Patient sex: F
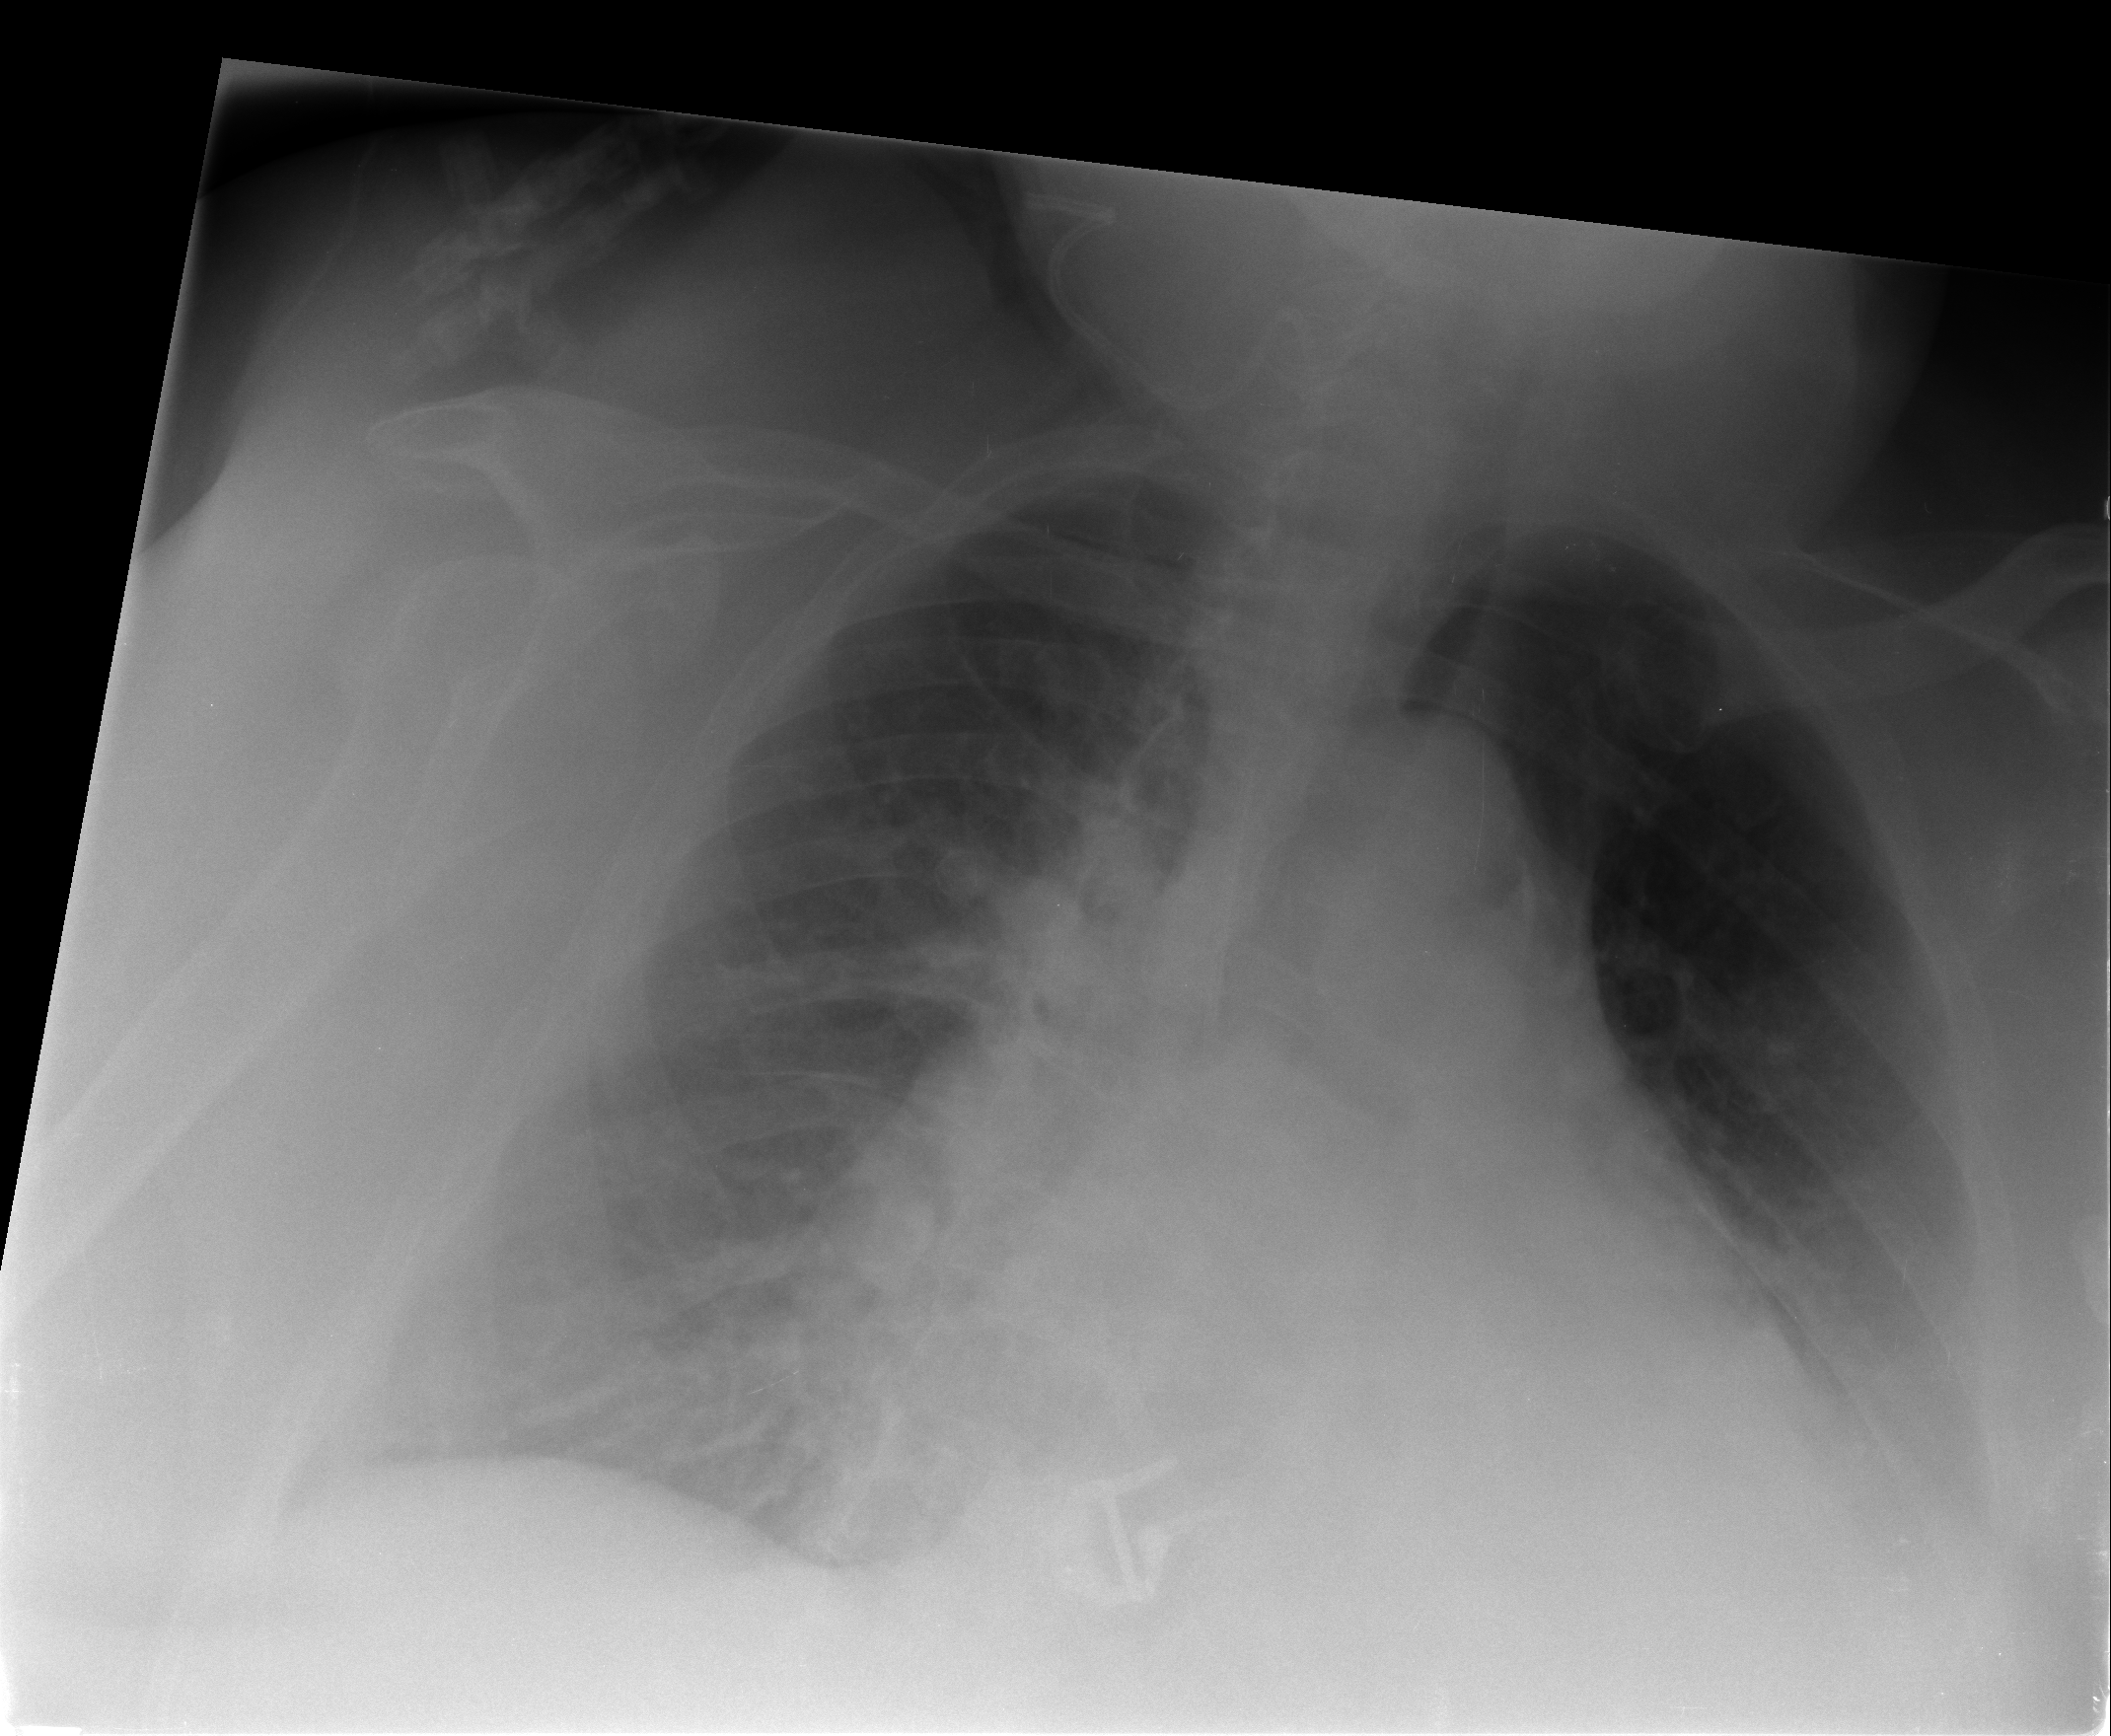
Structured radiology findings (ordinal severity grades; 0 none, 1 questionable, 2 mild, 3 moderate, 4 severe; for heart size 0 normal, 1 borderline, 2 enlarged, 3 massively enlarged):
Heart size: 3
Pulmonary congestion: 1
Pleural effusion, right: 0
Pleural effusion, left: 2
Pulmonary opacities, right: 3
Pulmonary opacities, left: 1
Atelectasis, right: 2
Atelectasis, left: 2